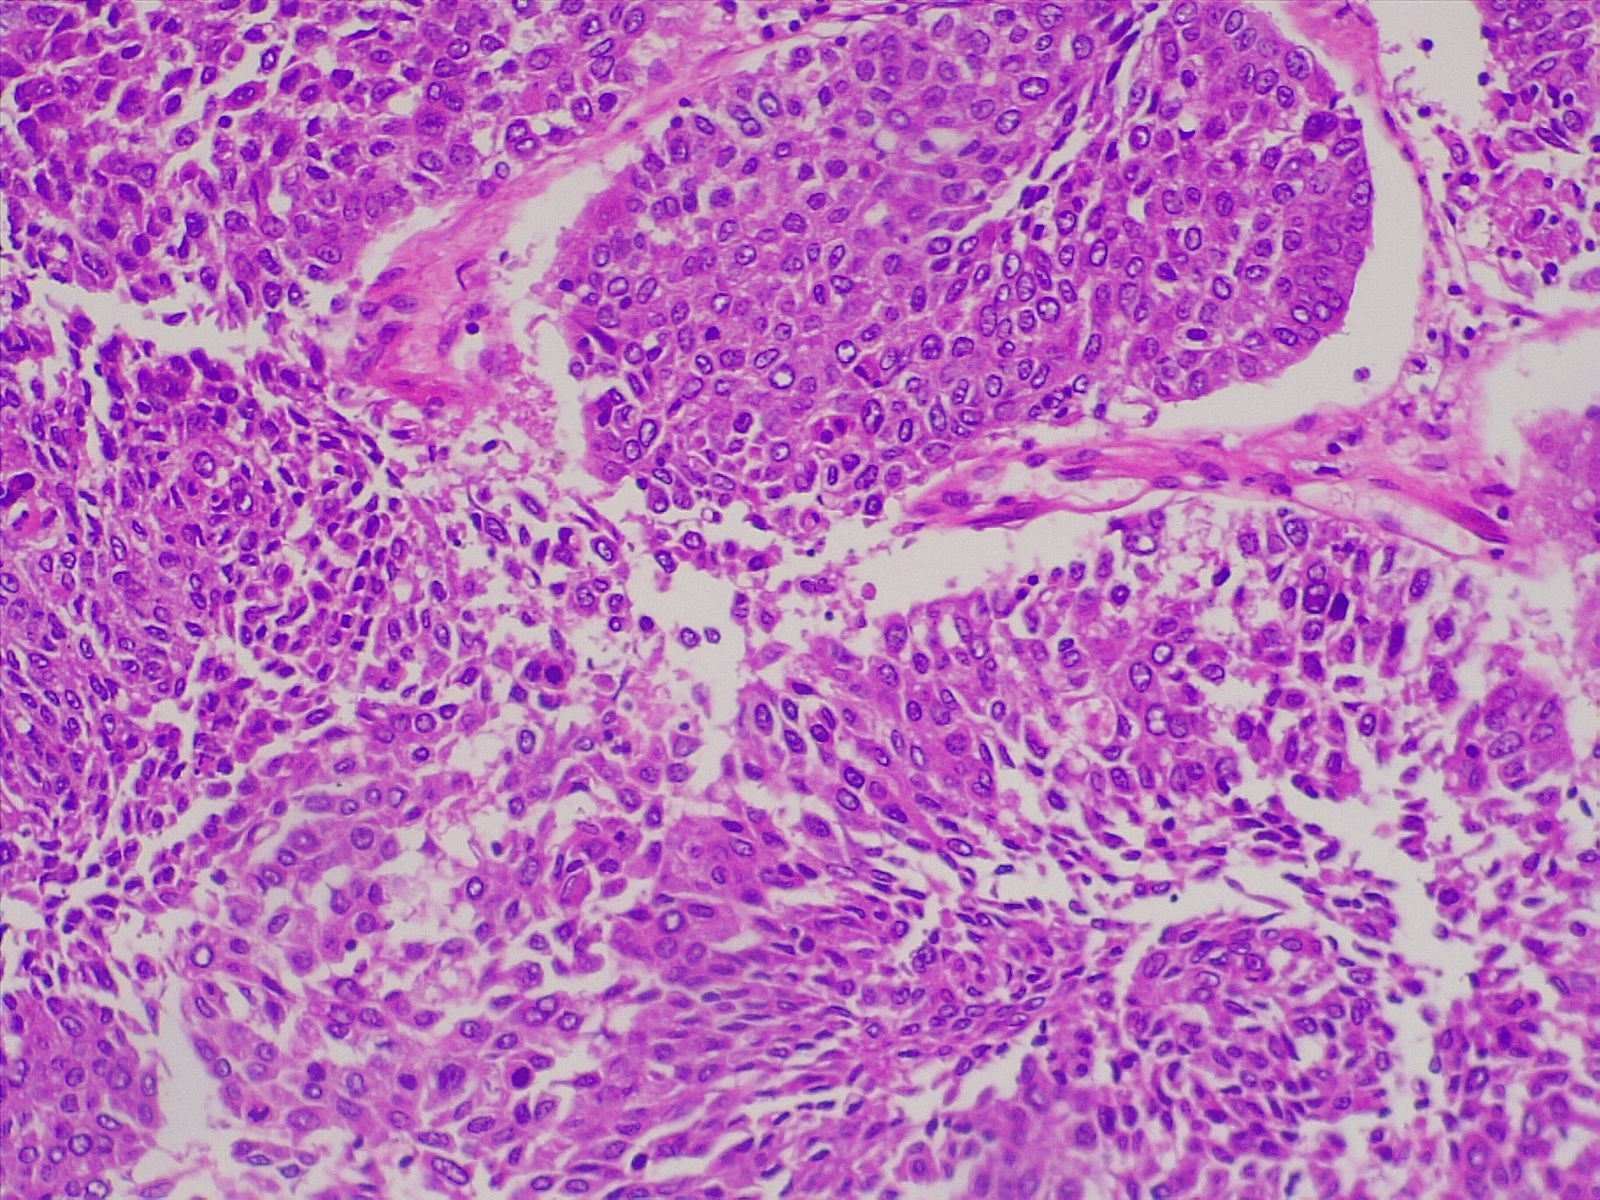
Label: lung squamous cell carcinoma, moderately differentiated